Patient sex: M
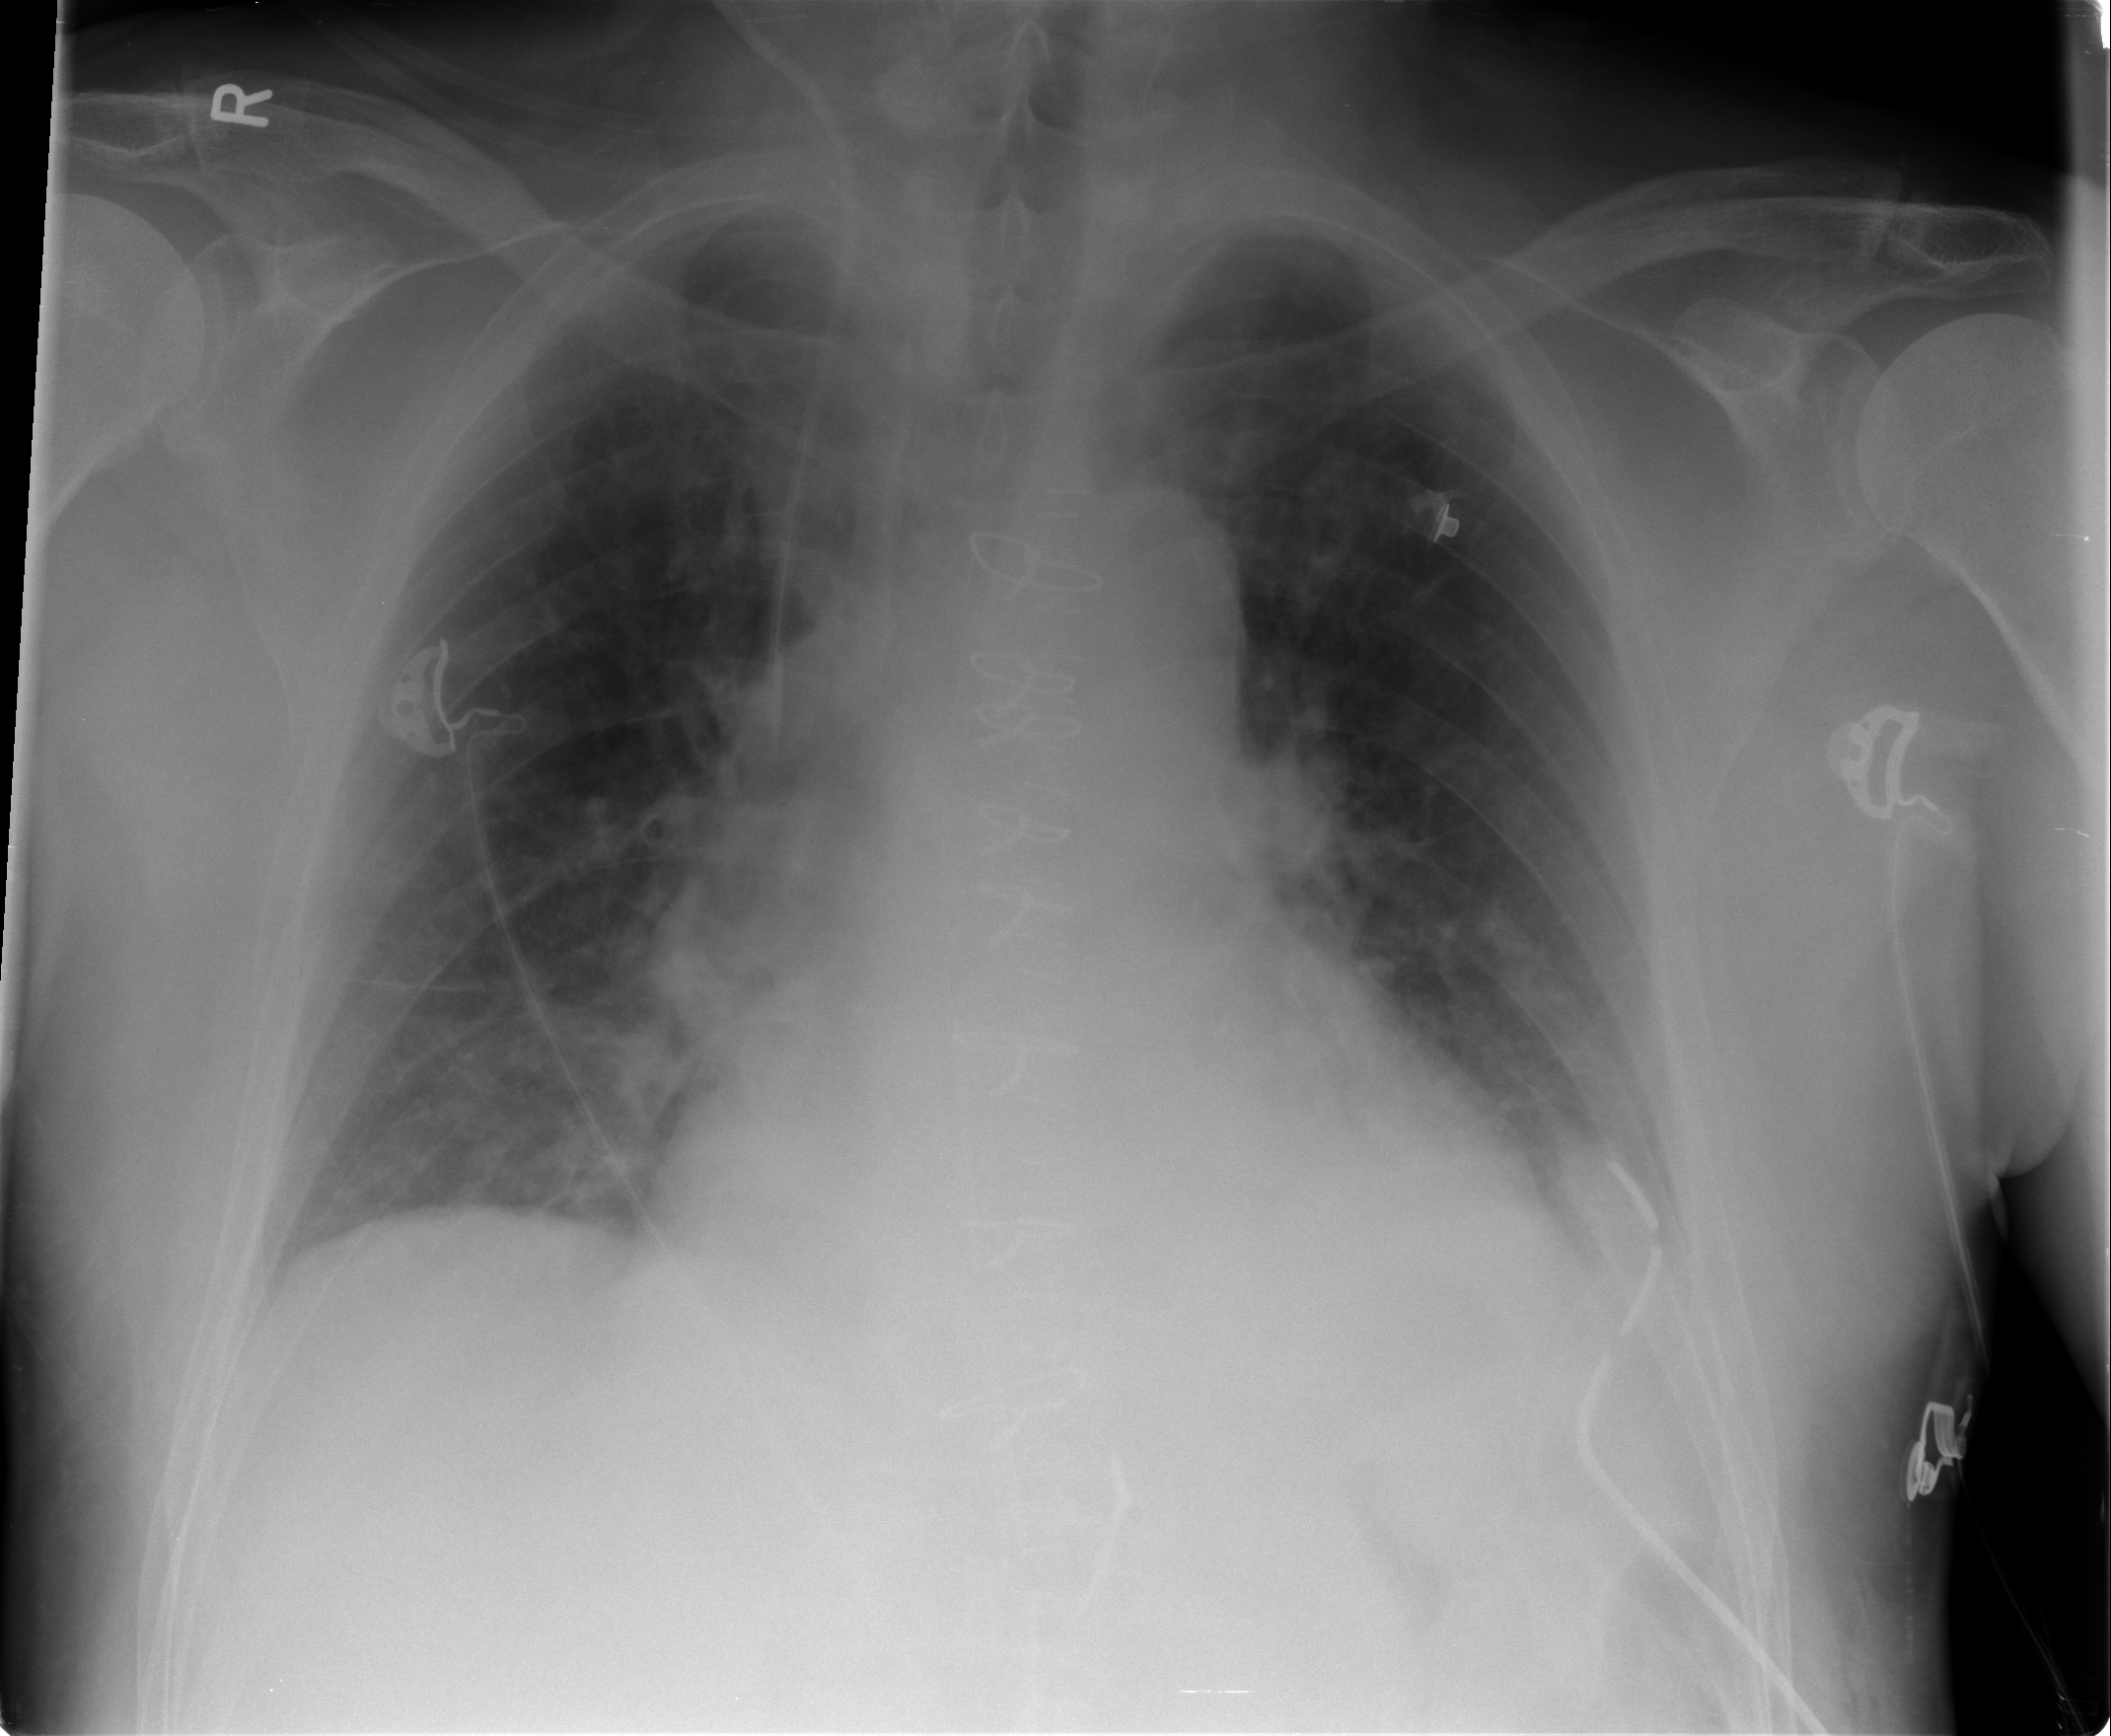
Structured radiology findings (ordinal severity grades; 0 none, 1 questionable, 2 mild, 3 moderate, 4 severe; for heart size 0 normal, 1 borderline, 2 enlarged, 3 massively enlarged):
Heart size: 2
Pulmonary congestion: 2
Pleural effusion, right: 0
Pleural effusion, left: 1
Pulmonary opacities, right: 1
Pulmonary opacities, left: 1
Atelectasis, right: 1
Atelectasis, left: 1